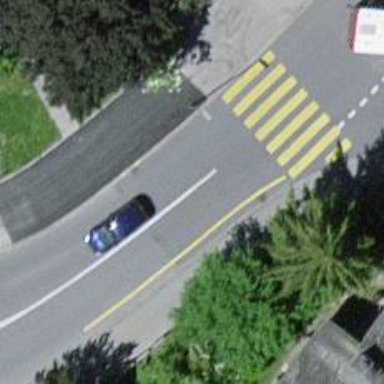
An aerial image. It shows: Uncontrolled road crossing.